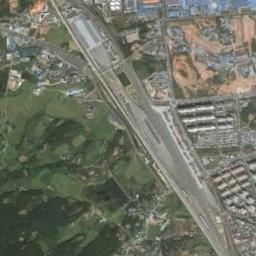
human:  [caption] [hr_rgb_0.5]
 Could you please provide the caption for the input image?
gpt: The railway station with some railways is between some fields and buildings .

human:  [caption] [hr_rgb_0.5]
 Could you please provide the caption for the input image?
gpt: The railway station is next to some buildings and grass .

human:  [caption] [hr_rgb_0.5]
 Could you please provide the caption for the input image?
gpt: There are many buildings beside the railway station .

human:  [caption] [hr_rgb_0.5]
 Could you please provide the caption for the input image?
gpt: There is a railway station between the city and the grass .

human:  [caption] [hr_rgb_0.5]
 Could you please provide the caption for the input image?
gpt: There are green meadows and buildings near the railway station .